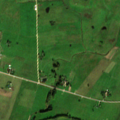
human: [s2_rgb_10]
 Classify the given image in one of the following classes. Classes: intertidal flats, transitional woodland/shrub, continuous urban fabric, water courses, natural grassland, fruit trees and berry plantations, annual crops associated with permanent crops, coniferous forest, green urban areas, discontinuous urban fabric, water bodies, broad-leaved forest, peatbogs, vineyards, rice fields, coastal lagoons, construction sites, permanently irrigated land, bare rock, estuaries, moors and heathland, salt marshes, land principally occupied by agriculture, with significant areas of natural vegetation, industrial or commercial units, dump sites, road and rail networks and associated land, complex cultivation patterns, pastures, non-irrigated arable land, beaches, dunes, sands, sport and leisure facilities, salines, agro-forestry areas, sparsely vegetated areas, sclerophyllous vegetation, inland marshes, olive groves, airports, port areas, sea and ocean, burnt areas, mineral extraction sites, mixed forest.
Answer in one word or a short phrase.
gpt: non-irrigated arable land, complex cultivation patterns